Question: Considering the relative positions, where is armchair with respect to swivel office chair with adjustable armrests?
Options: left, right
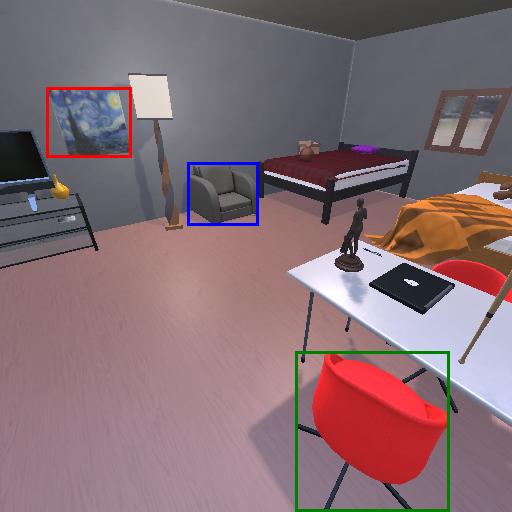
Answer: left